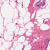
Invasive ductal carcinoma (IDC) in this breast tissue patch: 0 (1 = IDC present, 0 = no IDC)